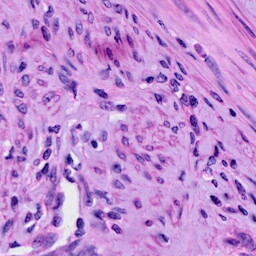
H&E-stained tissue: Cervix